Question: I am currently working on my first SAPUI5 mobile application. I found the options for horizontal layout positioning, but my labels are shown "too high". For display I am using Google Chrome.
My page theme is sap_bluecrystal and the content structure is as follows:
'''
sap.ui.layout.form.SimpleForm (Max Container Cols: 2)
--> sap.m.Label (Text: Name, LabelFor: "Name")
--> sap.m.Input (Id: "Name")
'''
There are some more fields following the same structure. The result is:

Has someone an idea how to solve this problem?
Thank you in advance,
Best Regards, Jonathan
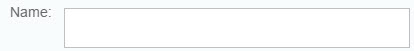
Answer: You can use the 'editable' property like this:
'''
<f:SimpleForm id="form"
editable="true">
<f:content>
<Label
text="Name"
labelFor="Name" />
<Input id="Name"
value="DJ" />
</f:content>
</f:SimpleForm>
'''
That should do what you need.
<URL>.